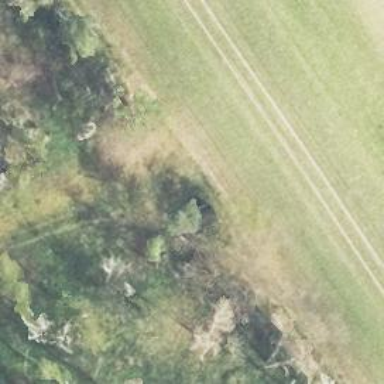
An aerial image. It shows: Hunting stand.